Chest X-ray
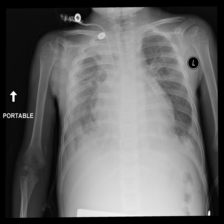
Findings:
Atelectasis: negative
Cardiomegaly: negative
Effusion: positive
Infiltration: positive
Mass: negative
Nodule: negative
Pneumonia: negative
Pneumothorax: negative
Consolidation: negative
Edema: negative
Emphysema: negative
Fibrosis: negative
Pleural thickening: negative
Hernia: negative